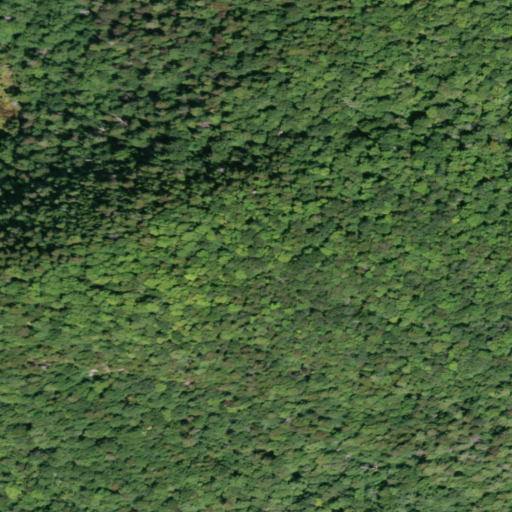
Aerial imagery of mountain in New York named State Brook Mountain containing deciduous forest, mixed forest, and evergreen forest